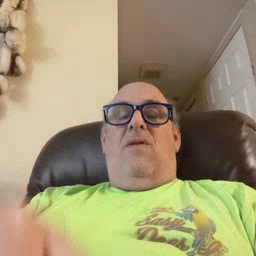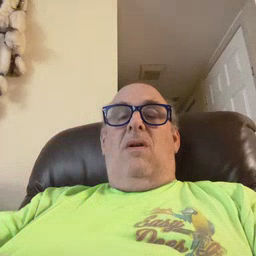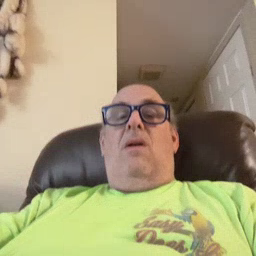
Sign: yourself